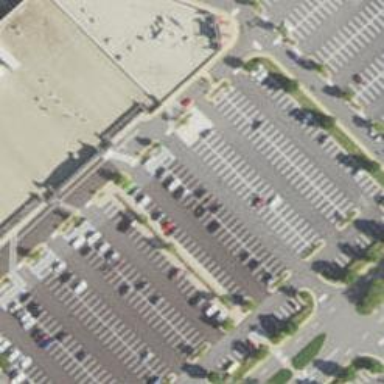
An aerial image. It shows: Parking space is available.